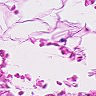
Metastatic tissue present: no